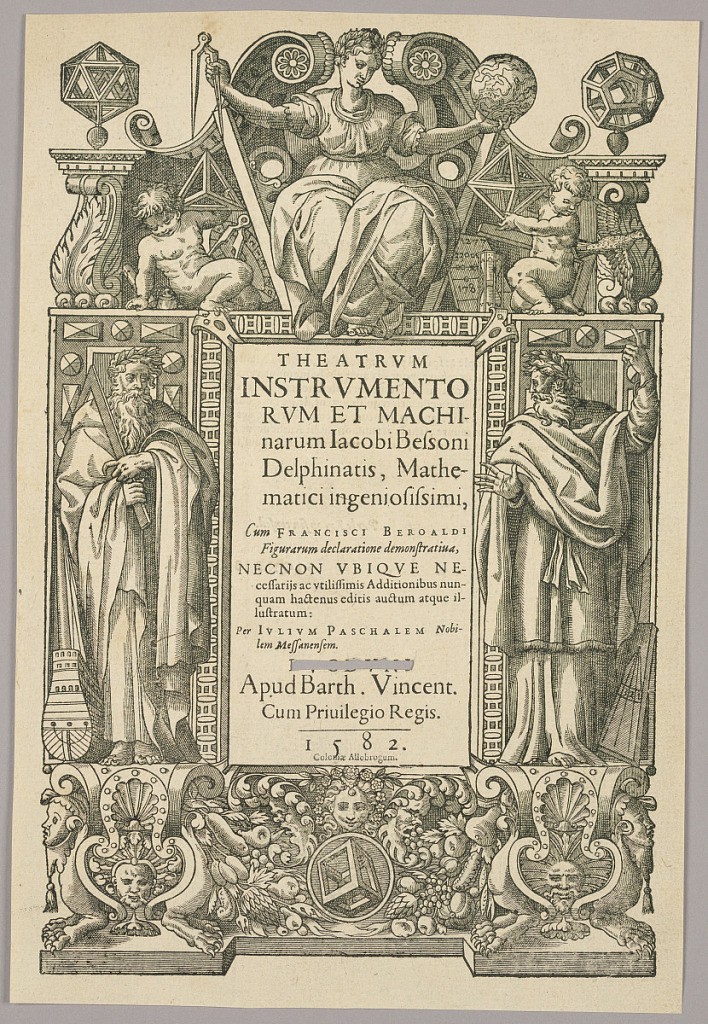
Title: Title page of Theatrum instrumentorum et machinarum
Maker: Bartholomeo Vincent
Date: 1582
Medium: Woodcut on paper
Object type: Print
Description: The title, author's, inventory's, and artist's names and the date in a vertical rectangle. Above, a putti on either side of a woman holding a compass and a globe. A man standing, left, with a measure, a ship beside him. Another, right, with a sign of geometry. Sphinxes, fruits, flowers, and a mask below.